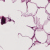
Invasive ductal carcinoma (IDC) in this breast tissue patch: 0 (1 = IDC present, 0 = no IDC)